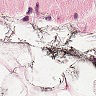
Metastatic tissue present: no